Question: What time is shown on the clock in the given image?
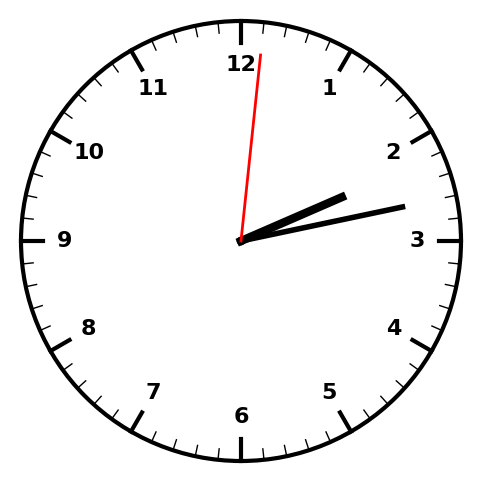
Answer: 02:13:01